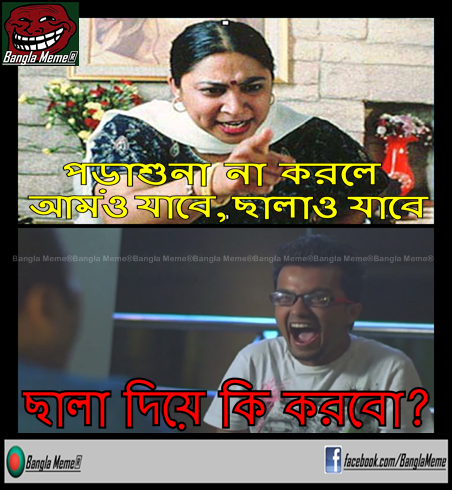
Caption: পড়াশুনা না করলে আমও যাবে, ছালাও যাবে      ছালা দিয়ে কি করবো?
Label: hate